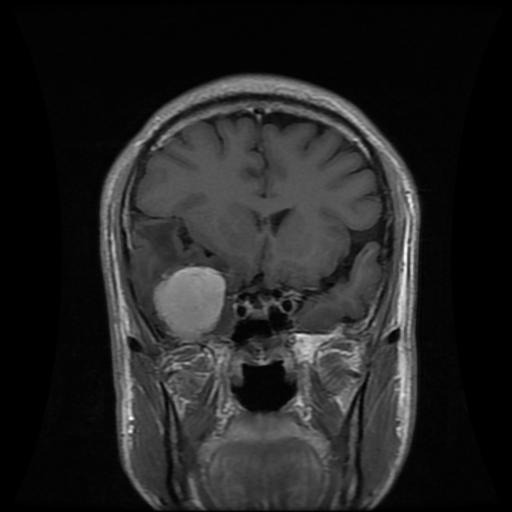
Label: meningioma